Aerial crown-view tile of a tropical tree (Barro Colorado Island, Panama), acquired 20241216:
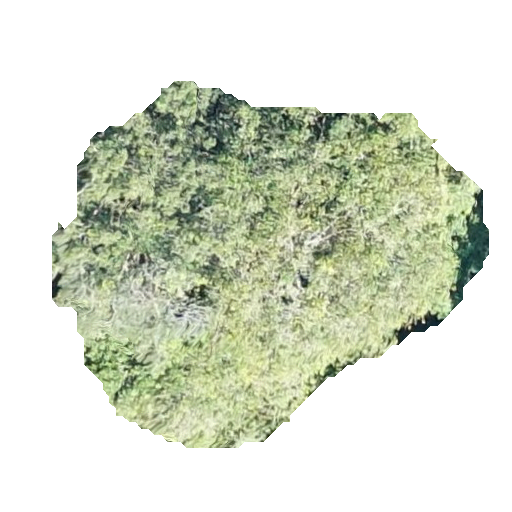
Species: Hura crepitans
GBIF accepted scientific name: Hura crepitans
Crown area: 160.31 m²